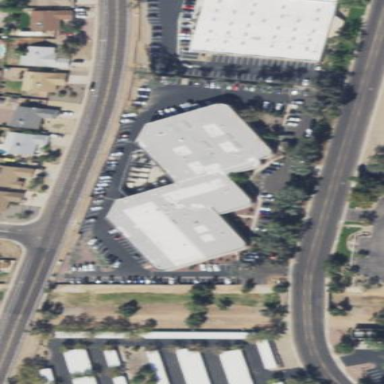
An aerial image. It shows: Commercial building.